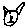
Label: cat